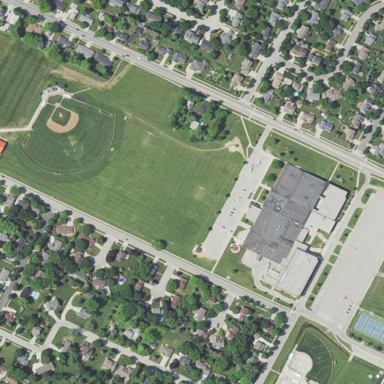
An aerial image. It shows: School.